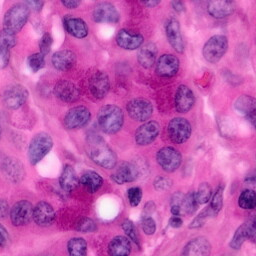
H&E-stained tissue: Pancreatic